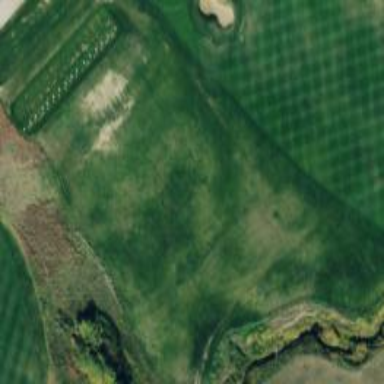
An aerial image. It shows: Driving range for golf practice.